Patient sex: M
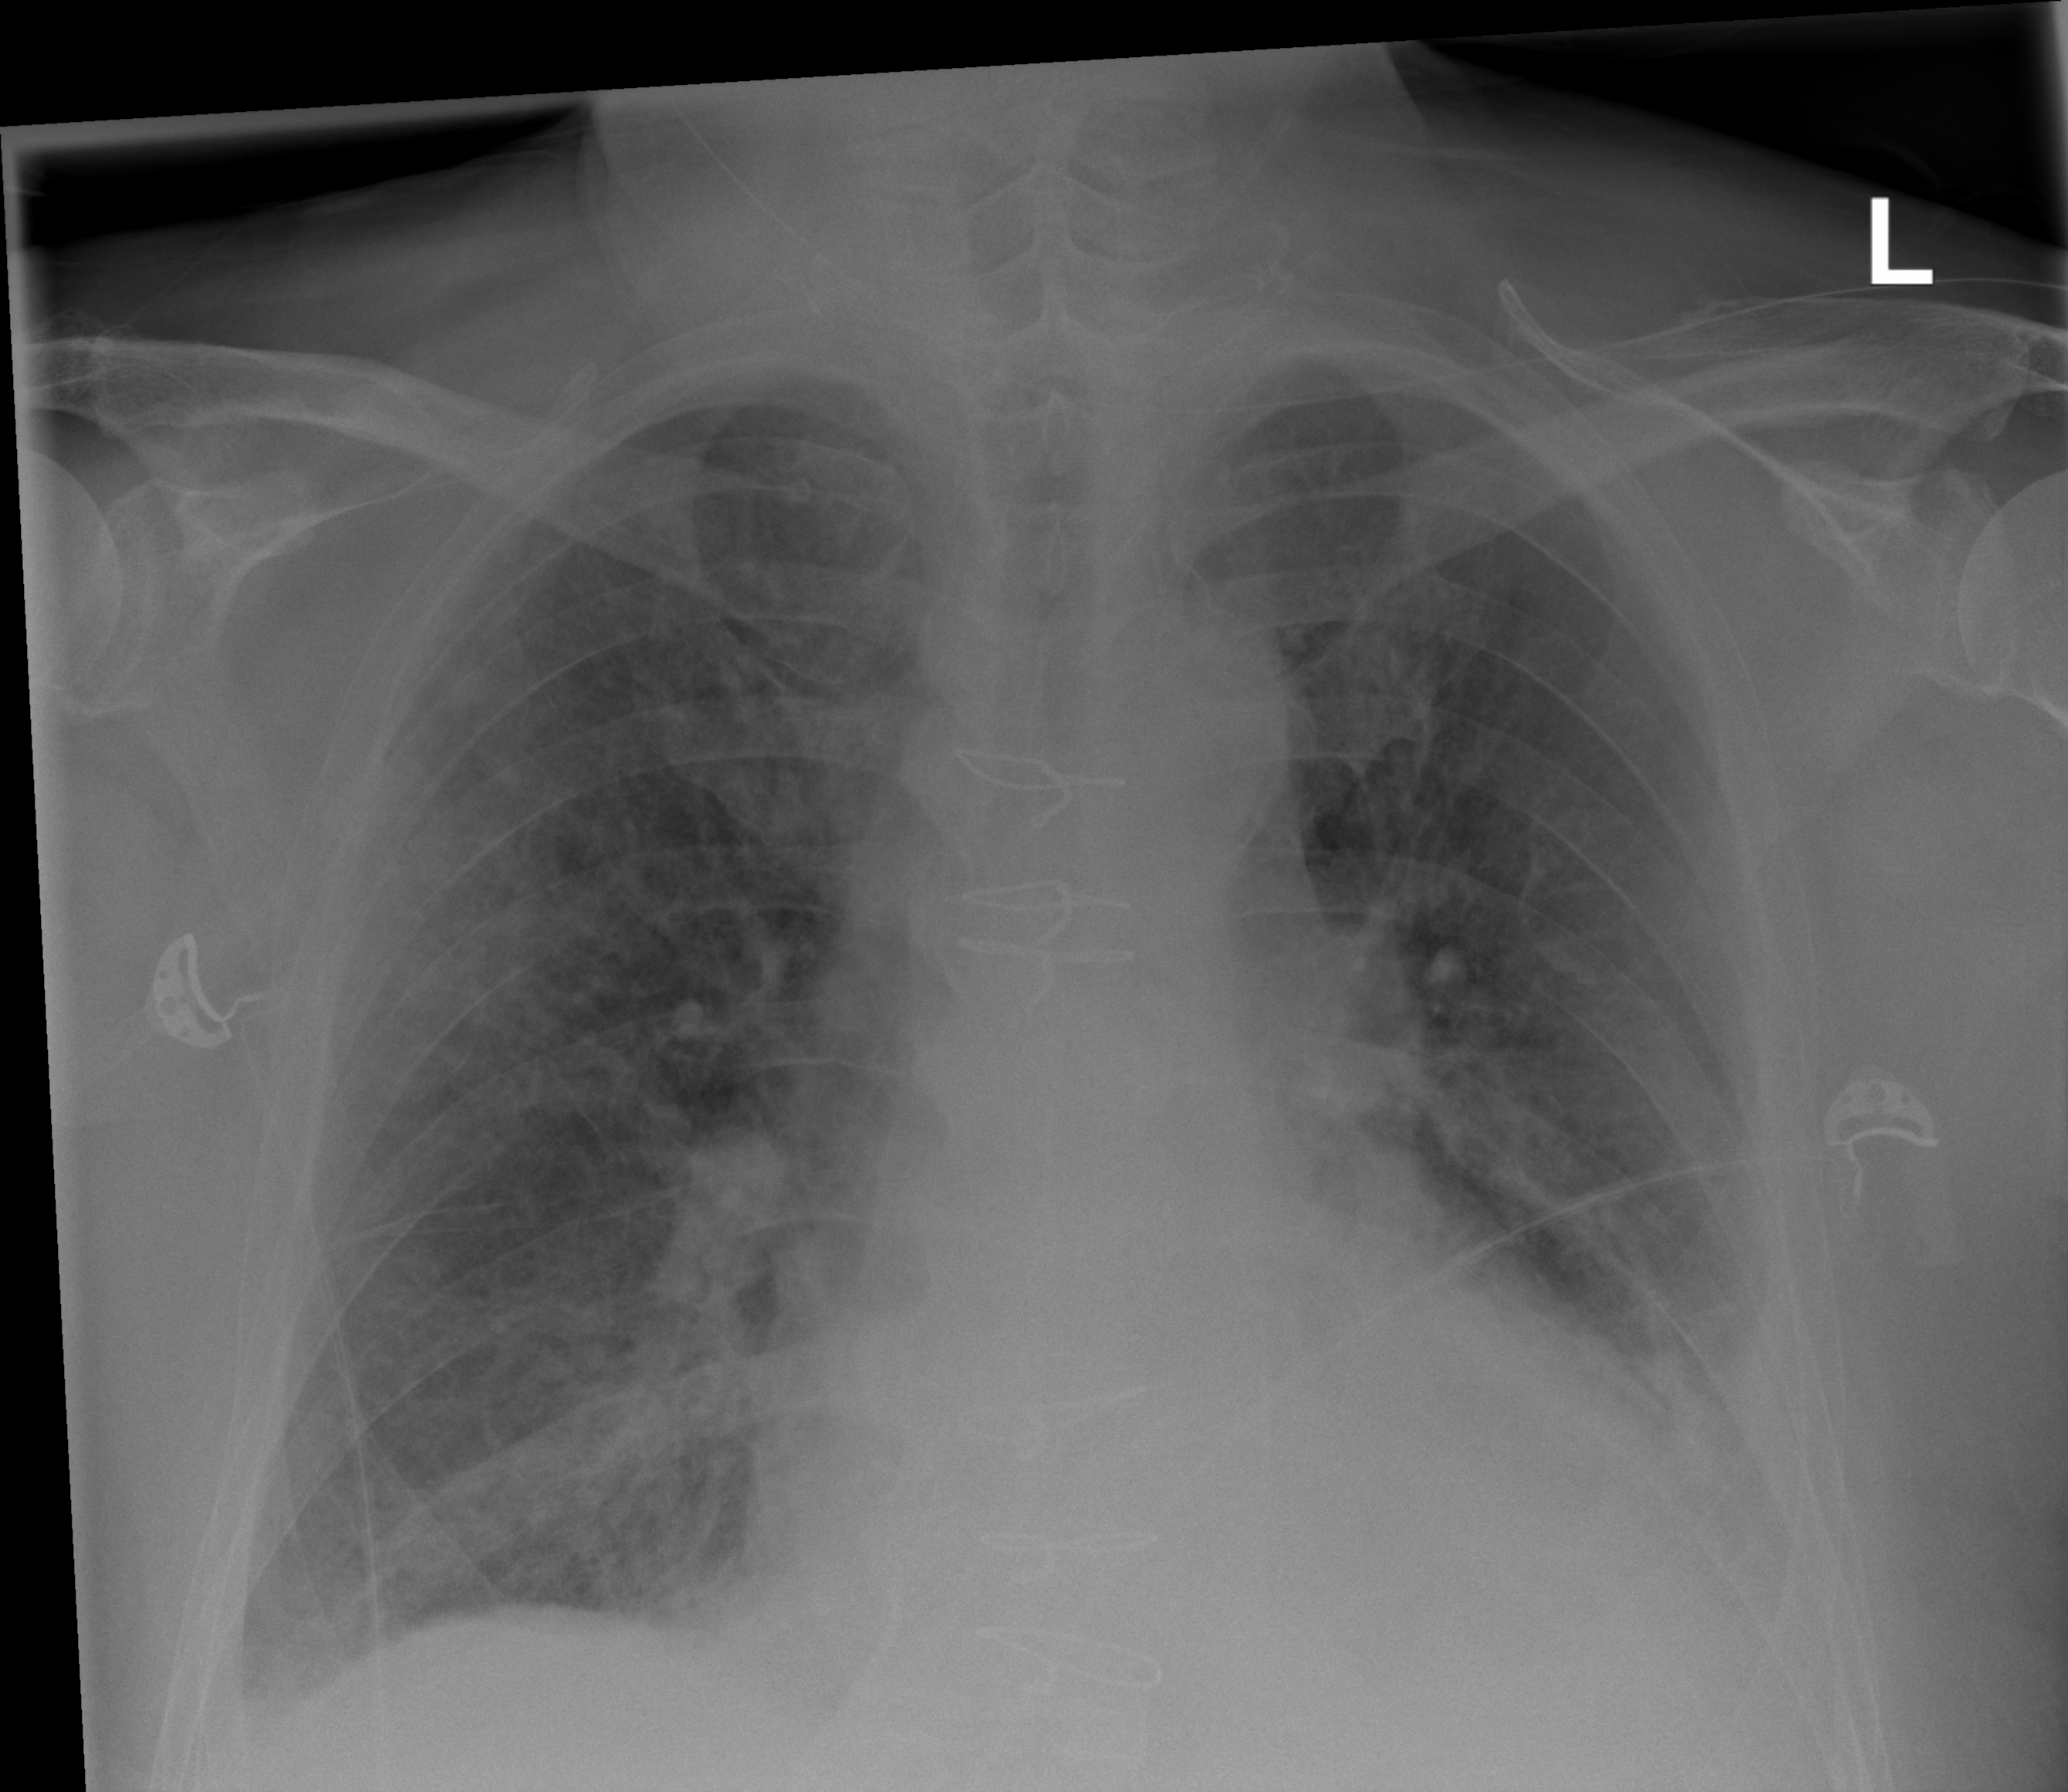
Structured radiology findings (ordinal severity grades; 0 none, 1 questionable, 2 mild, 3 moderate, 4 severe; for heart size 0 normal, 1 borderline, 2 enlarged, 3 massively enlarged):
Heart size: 2
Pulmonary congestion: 3
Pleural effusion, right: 1
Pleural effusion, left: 2
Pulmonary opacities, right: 2
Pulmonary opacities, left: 2
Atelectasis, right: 2
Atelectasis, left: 2